Question: IKImageBrowserView is great, but it turns on discrete graphics, which is too much for the purpose I'm using it for.
Can anyone recommend an alternative (third-party or included) view which can be used to show a fixed number of small (16x16) images, where a user can select one of the images?
For clarification, this is what I'm using IKImageBrowserView for in my app:

Thank you!
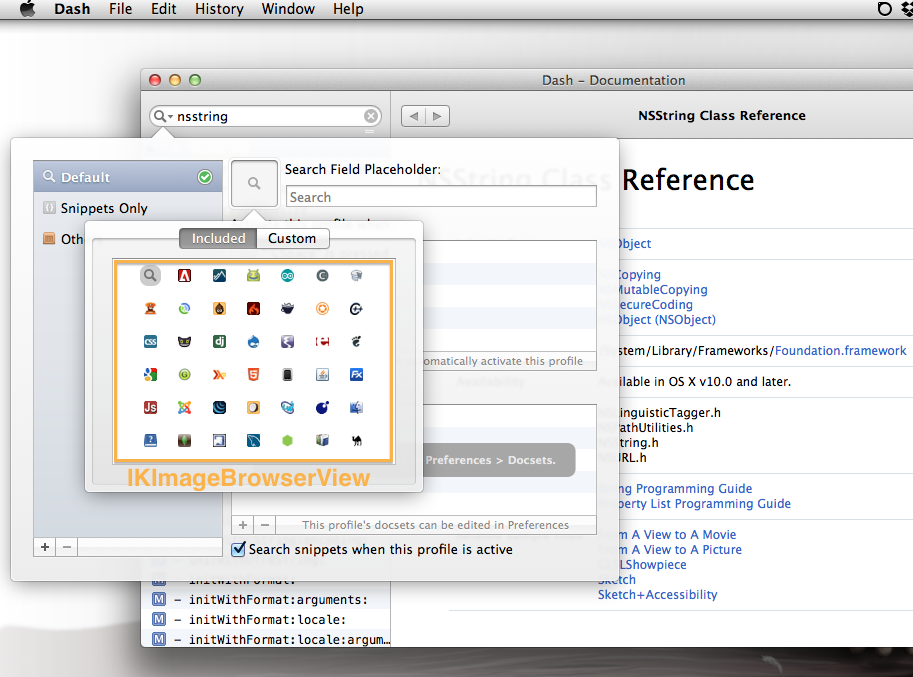
Answer: You can use <URL>
It supports selection and bindings.